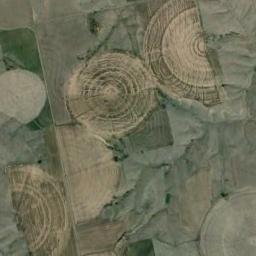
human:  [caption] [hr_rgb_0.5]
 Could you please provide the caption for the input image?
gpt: There is no circular farmland in the upper left corner .

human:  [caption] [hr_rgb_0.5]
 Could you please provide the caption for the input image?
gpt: Several khaki circular or fan-shaped farmlands are on the wasteland .

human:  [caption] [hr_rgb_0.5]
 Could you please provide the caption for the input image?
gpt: There are some bare circle farmland in the bare land .

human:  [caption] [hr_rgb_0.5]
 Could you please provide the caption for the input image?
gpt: Several circular, Semi-circular tan farmlands .

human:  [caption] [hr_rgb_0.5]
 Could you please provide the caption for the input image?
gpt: There are a few yellow circular farmlands of different sizes .